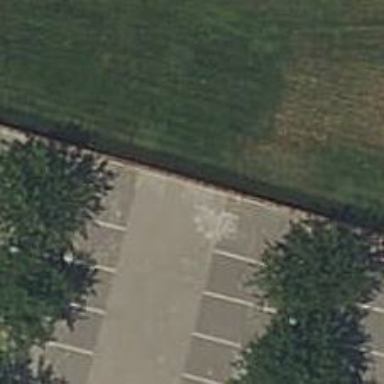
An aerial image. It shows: Road serving as parking aisle.